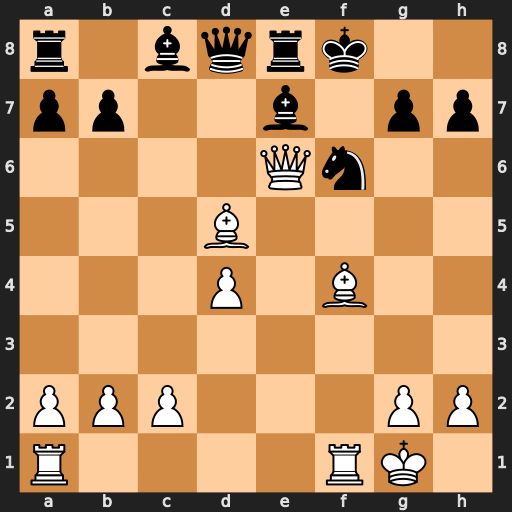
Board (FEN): r1bqrk2/pp2b1pp/4Qn2/3B4/3P1B2/8/PPP3PP/R4RK1
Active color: w
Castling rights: -
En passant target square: -
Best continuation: Qf7#